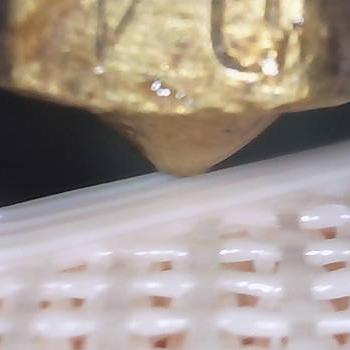
Flow rate: 56%